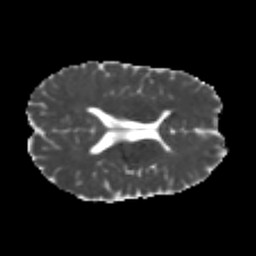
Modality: MD
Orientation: axial
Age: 21
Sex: male
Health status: healthy
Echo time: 0.074 s